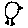
Label: bird